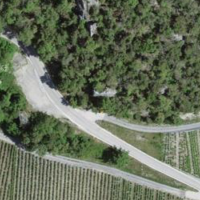
EUNIS habitat code: 40
Species observed at this site:
Lysandra bellargus
Polyommatus icarus